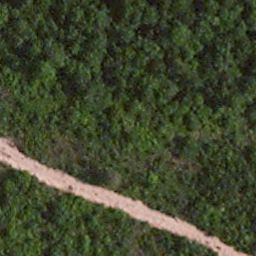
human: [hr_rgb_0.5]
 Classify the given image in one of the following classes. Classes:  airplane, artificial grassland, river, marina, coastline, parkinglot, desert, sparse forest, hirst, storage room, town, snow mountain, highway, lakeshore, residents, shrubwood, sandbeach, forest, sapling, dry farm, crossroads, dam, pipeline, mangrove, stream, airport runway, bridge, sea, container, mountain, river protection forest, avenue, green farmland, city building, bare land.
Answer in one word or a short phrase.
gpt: avenue